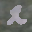
Label: 2